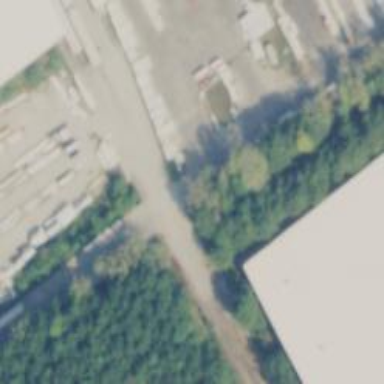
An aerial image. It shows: Railway spur junction.